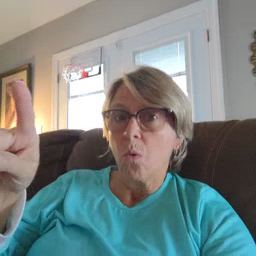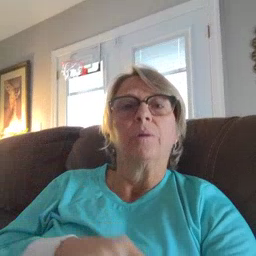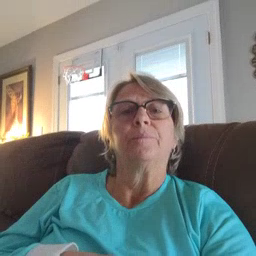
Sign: for